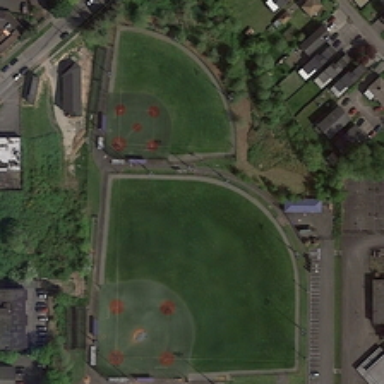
Many green trees and gray buildings are around two baseball fields .